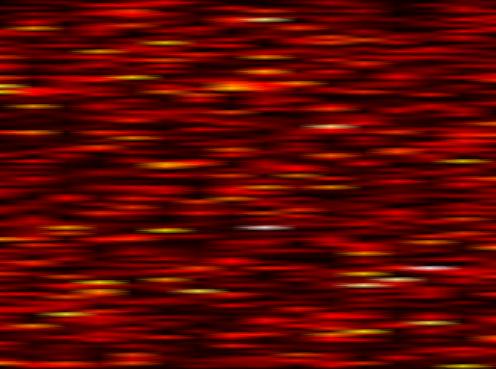
Label: FOFDM